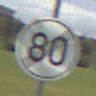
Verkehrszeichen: EndeGeschwindigkeit80
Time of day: MorningAfternoon
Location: Outdoor (Suburban)
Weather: PartlyCloudy
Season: NotSpecified
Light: Natural